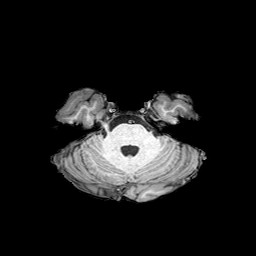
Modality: T1w
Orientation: coronal
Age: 22
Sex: female
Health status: healthy